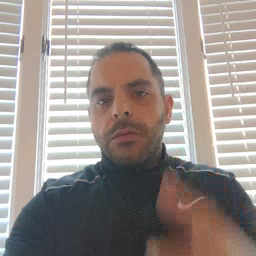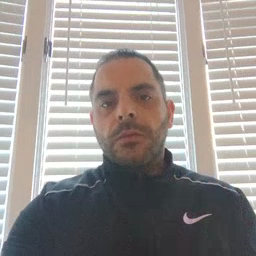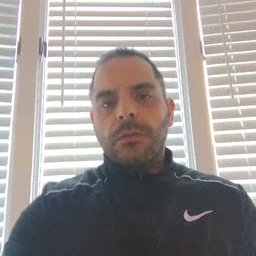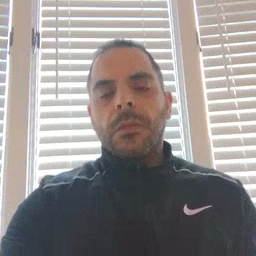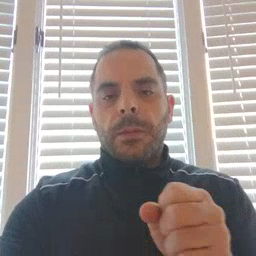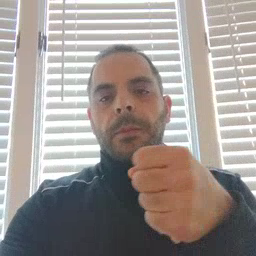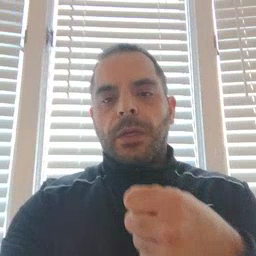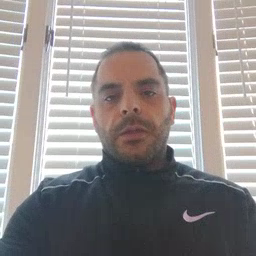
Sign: make